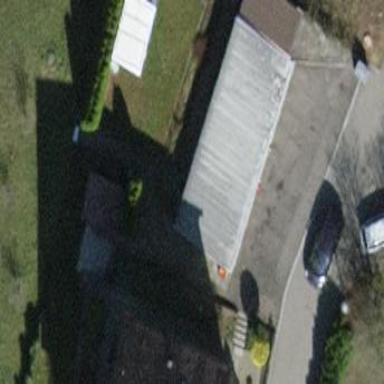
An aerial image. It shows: Group of garages.